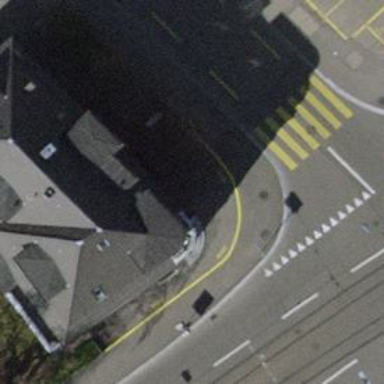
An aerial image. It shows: Restaurant.